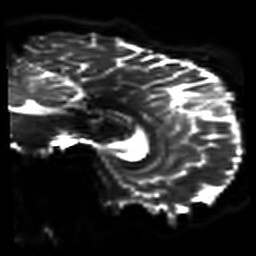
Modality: DWI
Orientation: sagittal
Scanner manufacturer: philips
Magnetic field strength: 7 T
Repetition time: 9.612 s
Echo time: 0.073 s